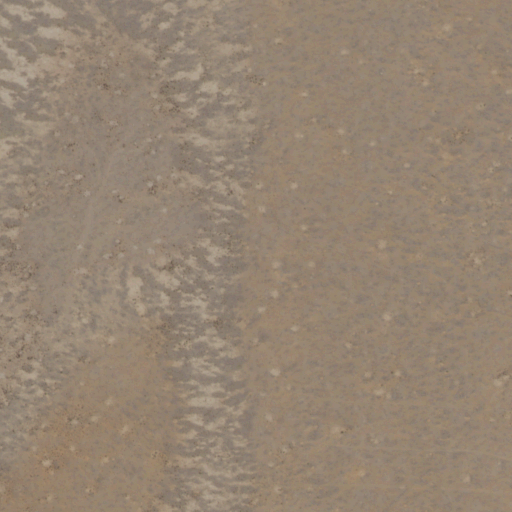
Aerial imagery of valley in New Mexico named Bolander Canyon containing only grassland